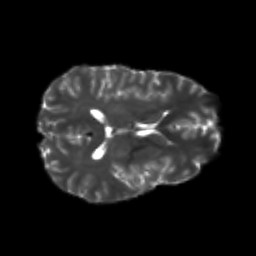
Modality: T2w
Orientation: axial
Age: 20
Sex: male
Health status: healthy
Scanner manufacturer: philips
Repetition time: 7.478 s
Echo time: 0.08753 s